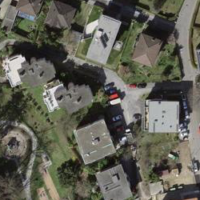
EUNIS habitat code: 54
Species observed at this site:
Ceratitis capitata
Turdus merula